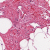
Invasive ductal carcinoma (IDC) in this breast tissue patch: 0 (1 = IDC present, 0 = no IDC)